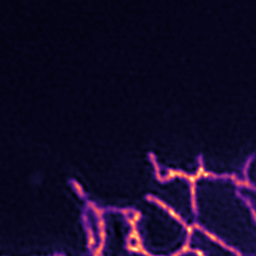
Label: Super-resolution ER image